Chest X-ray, AP view. Patient: 31 years old, sex F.
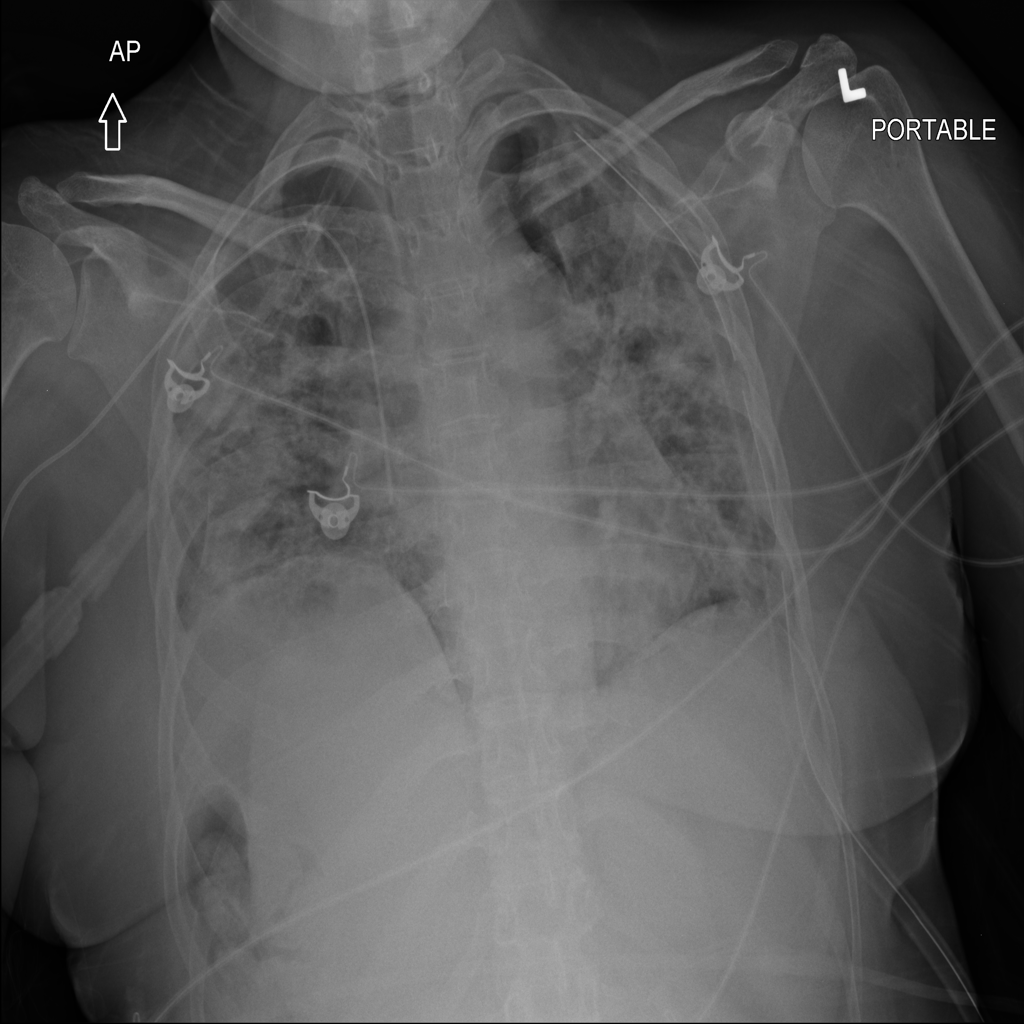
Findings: Infiltration, Pneumothorax